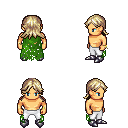
a pixel art fantasy rpg character, male body template, human, tanned skin, green tattered cape, white pants, white blonde loose hair, bracelets, metal boots, four views (front, back, left, right), 2x2 character sprite sheet, small pixel art, hard edges, no anti-aliasing